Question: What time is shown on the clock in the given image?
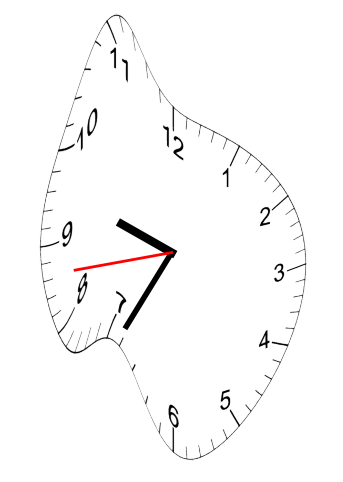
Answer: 09:34:43